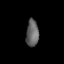
Tissue: lung
Cell type: Endothelial cells
Senescence score: 0.6246
Nuclear area (px): 334
Mean DAPI intensity: 97.985